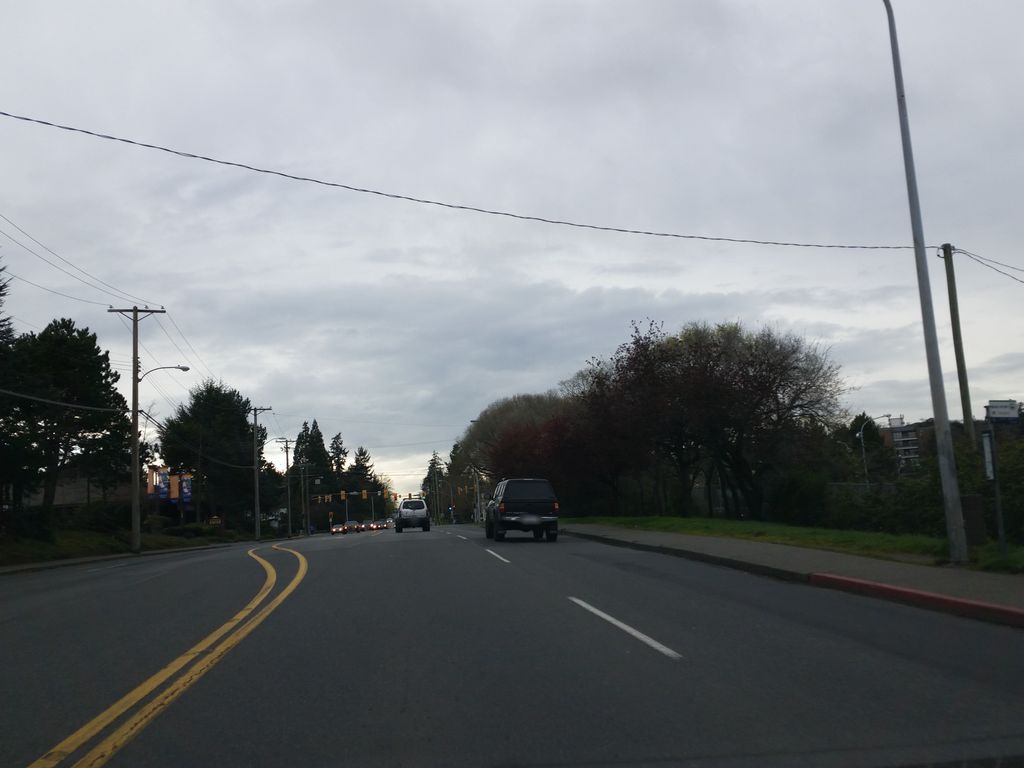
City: victoria